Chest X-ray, PA view. Patient: 69 years old, sex M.
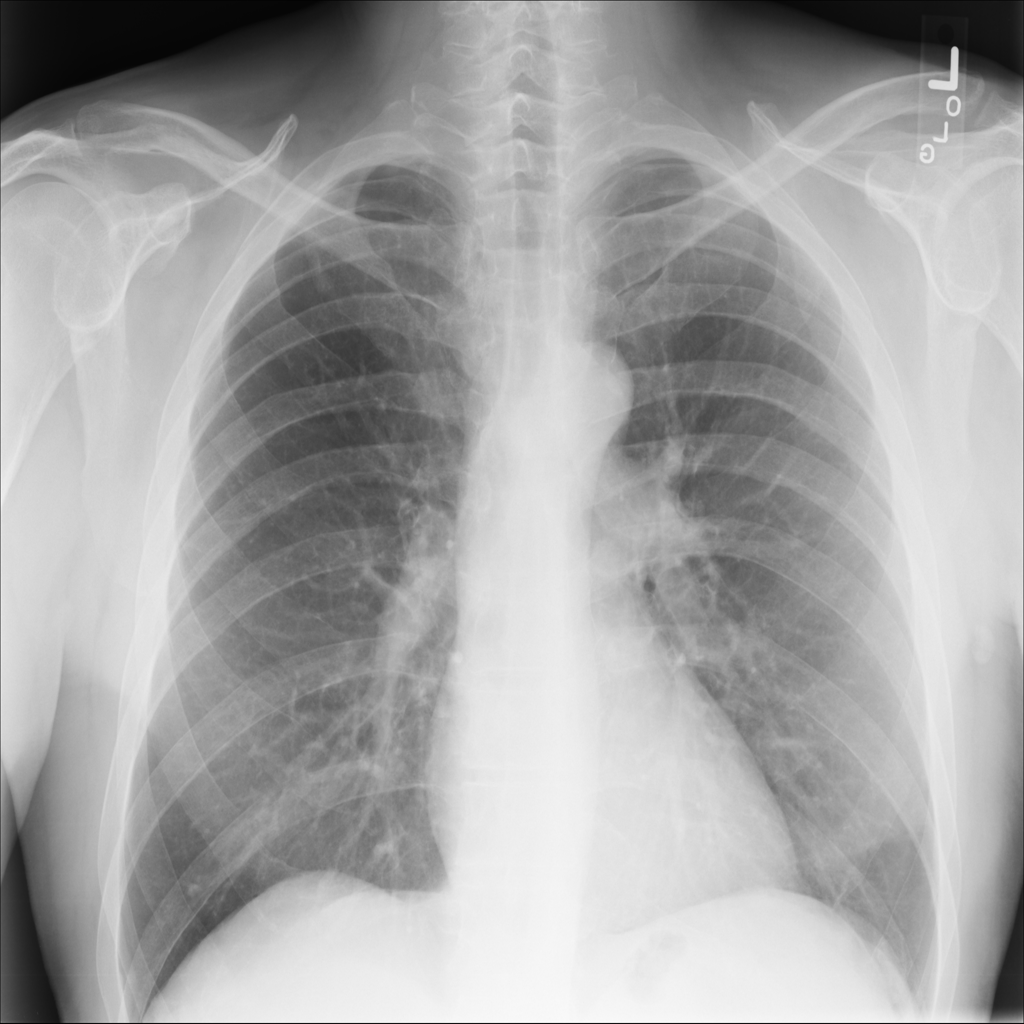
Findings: Nodule